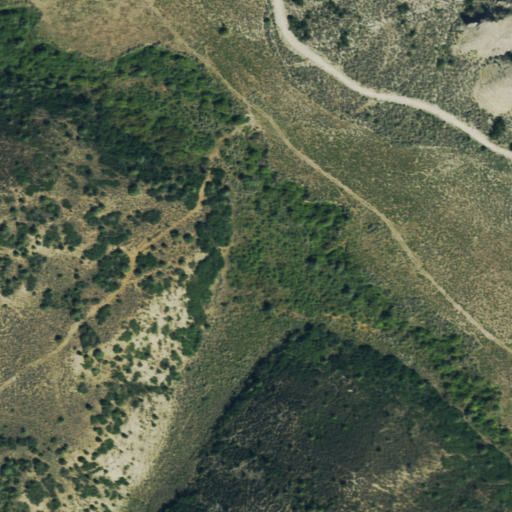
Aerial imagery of valley in Colorado named Fry Gulch containing shrub, deciduous forest, woody wetlands, and evergreen forest